Question: I am using ggplot to plot Proportional Stacked Bar plot. And the Plot I am getting is something like this:

And this is the self written function I am using:
'''
df <- data.frame(id=letters[1:3],val0=1:3,val1=4:6,val2=7:9, val3=2:4, val4=1:3, val5=4:6, val6=10:12, val7=12:14)
PropBarPlot<-function(df, mytitle=""){
melteddf<-melt(df, id=names(df)[1], na.rm=T)
ggplot(melteddf, aes_string(x=names(df)[1], y="value", fill="variable")) +
geom_bar(position="fill") +
theme(axis.text.x = element_text(angle=90, vjust=1)) +
labs(title=mytitle)
}
print(PropBarPlot(df))
'''
'val4''val5'
But due to colors some of them are not distinguishable. Can someone tell me how to choose better colors so that they are differentiable?
Thanks.
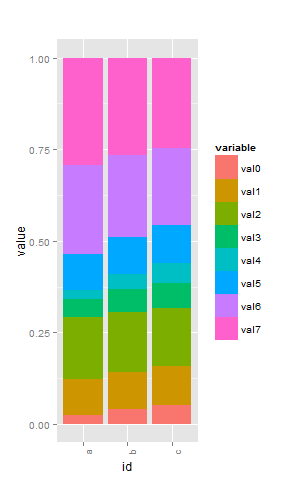
Answer: Thanks @zelite and @SimonO101 for your help. This is simpler version of what both of you proposed. Adding here for the completeness.
'''
library(ggplot2)
library(reshape2)
library(RColorBrewer)
getColors<-function(n){
mypal<-colorRampPalette(brewer.pal(12, "Paired"))
sample(mypal(n), n, replace=FALSE)
}
PropBarPlot<-function(df, mytitle=""){
melteddf<-melt(df, id=names(df)[1], na.rm=T)
n<-length(levels(factor(melteddf$variable)))
ggplot(melteddf, aes_string(x=names(df)[1], y="value", fill="variable")) +
geom_bar(position="fill") +
scale_fill_manual(values=getColors(n)) +
theme(axis.text.x = element_text(angle=90, vjust=1)) +
labs(title=mytitle)
}
df <- data.frame(id=letters[1:3],
val0=1:3,
val1=4:6,
val2=7:9,
val3=2:4,
val4=1:3,
val5=4:6,
val6=10:12,
val7=12:14)
print(PropBarPlot(df))
'''
Thanks.